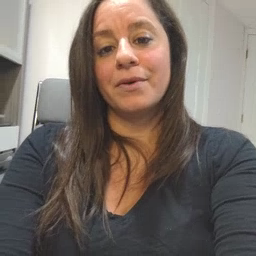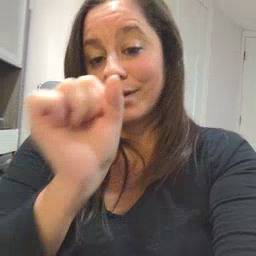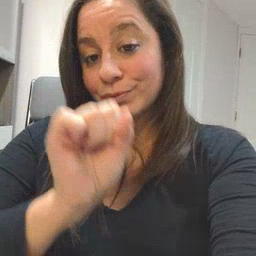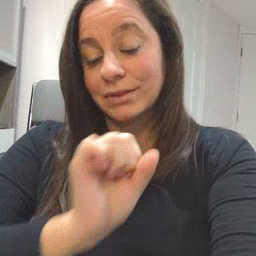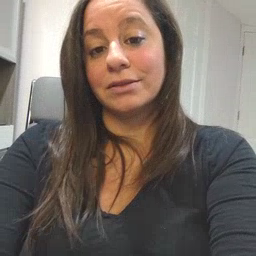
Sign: icecream